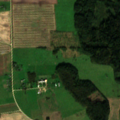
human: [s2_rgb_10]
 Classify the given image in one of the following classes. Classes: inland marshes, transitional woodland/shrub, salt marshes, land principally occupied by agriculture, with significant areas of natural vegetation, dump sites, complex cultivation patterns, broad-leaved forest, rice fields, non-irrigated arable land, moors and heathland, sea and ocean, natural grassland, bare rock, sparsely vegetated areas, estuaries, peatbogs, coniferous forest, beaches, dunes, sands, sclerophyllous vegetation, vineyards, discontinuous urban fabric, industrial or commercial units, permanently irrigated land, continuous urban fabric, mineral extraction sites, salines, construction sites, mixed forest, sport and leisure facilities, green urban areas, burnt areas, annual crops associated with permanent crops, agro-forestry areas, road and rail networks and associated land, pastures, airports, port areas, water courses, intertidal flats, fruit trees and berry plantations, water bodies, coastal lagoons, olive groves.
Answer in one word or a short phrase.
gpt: non-irrigated arable land, complex cultivation patterns, land principally occupied by agriculture, with significant areas of natural vegetation, mixed forest